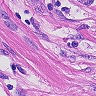
Metastatic tissue present: yes